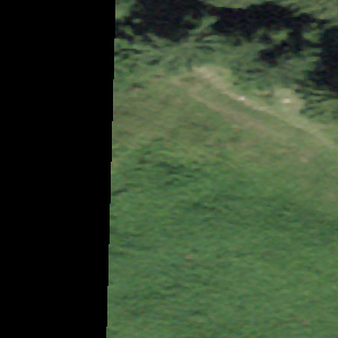
Label: other